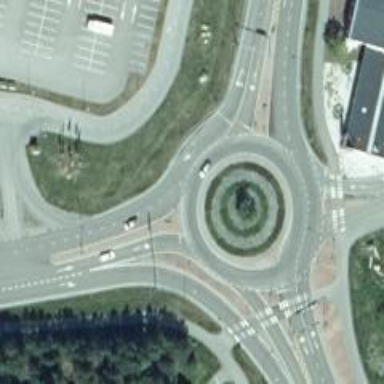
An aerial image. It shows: Secondary road with asphalt surface leading to roundabout junction.